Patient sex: F
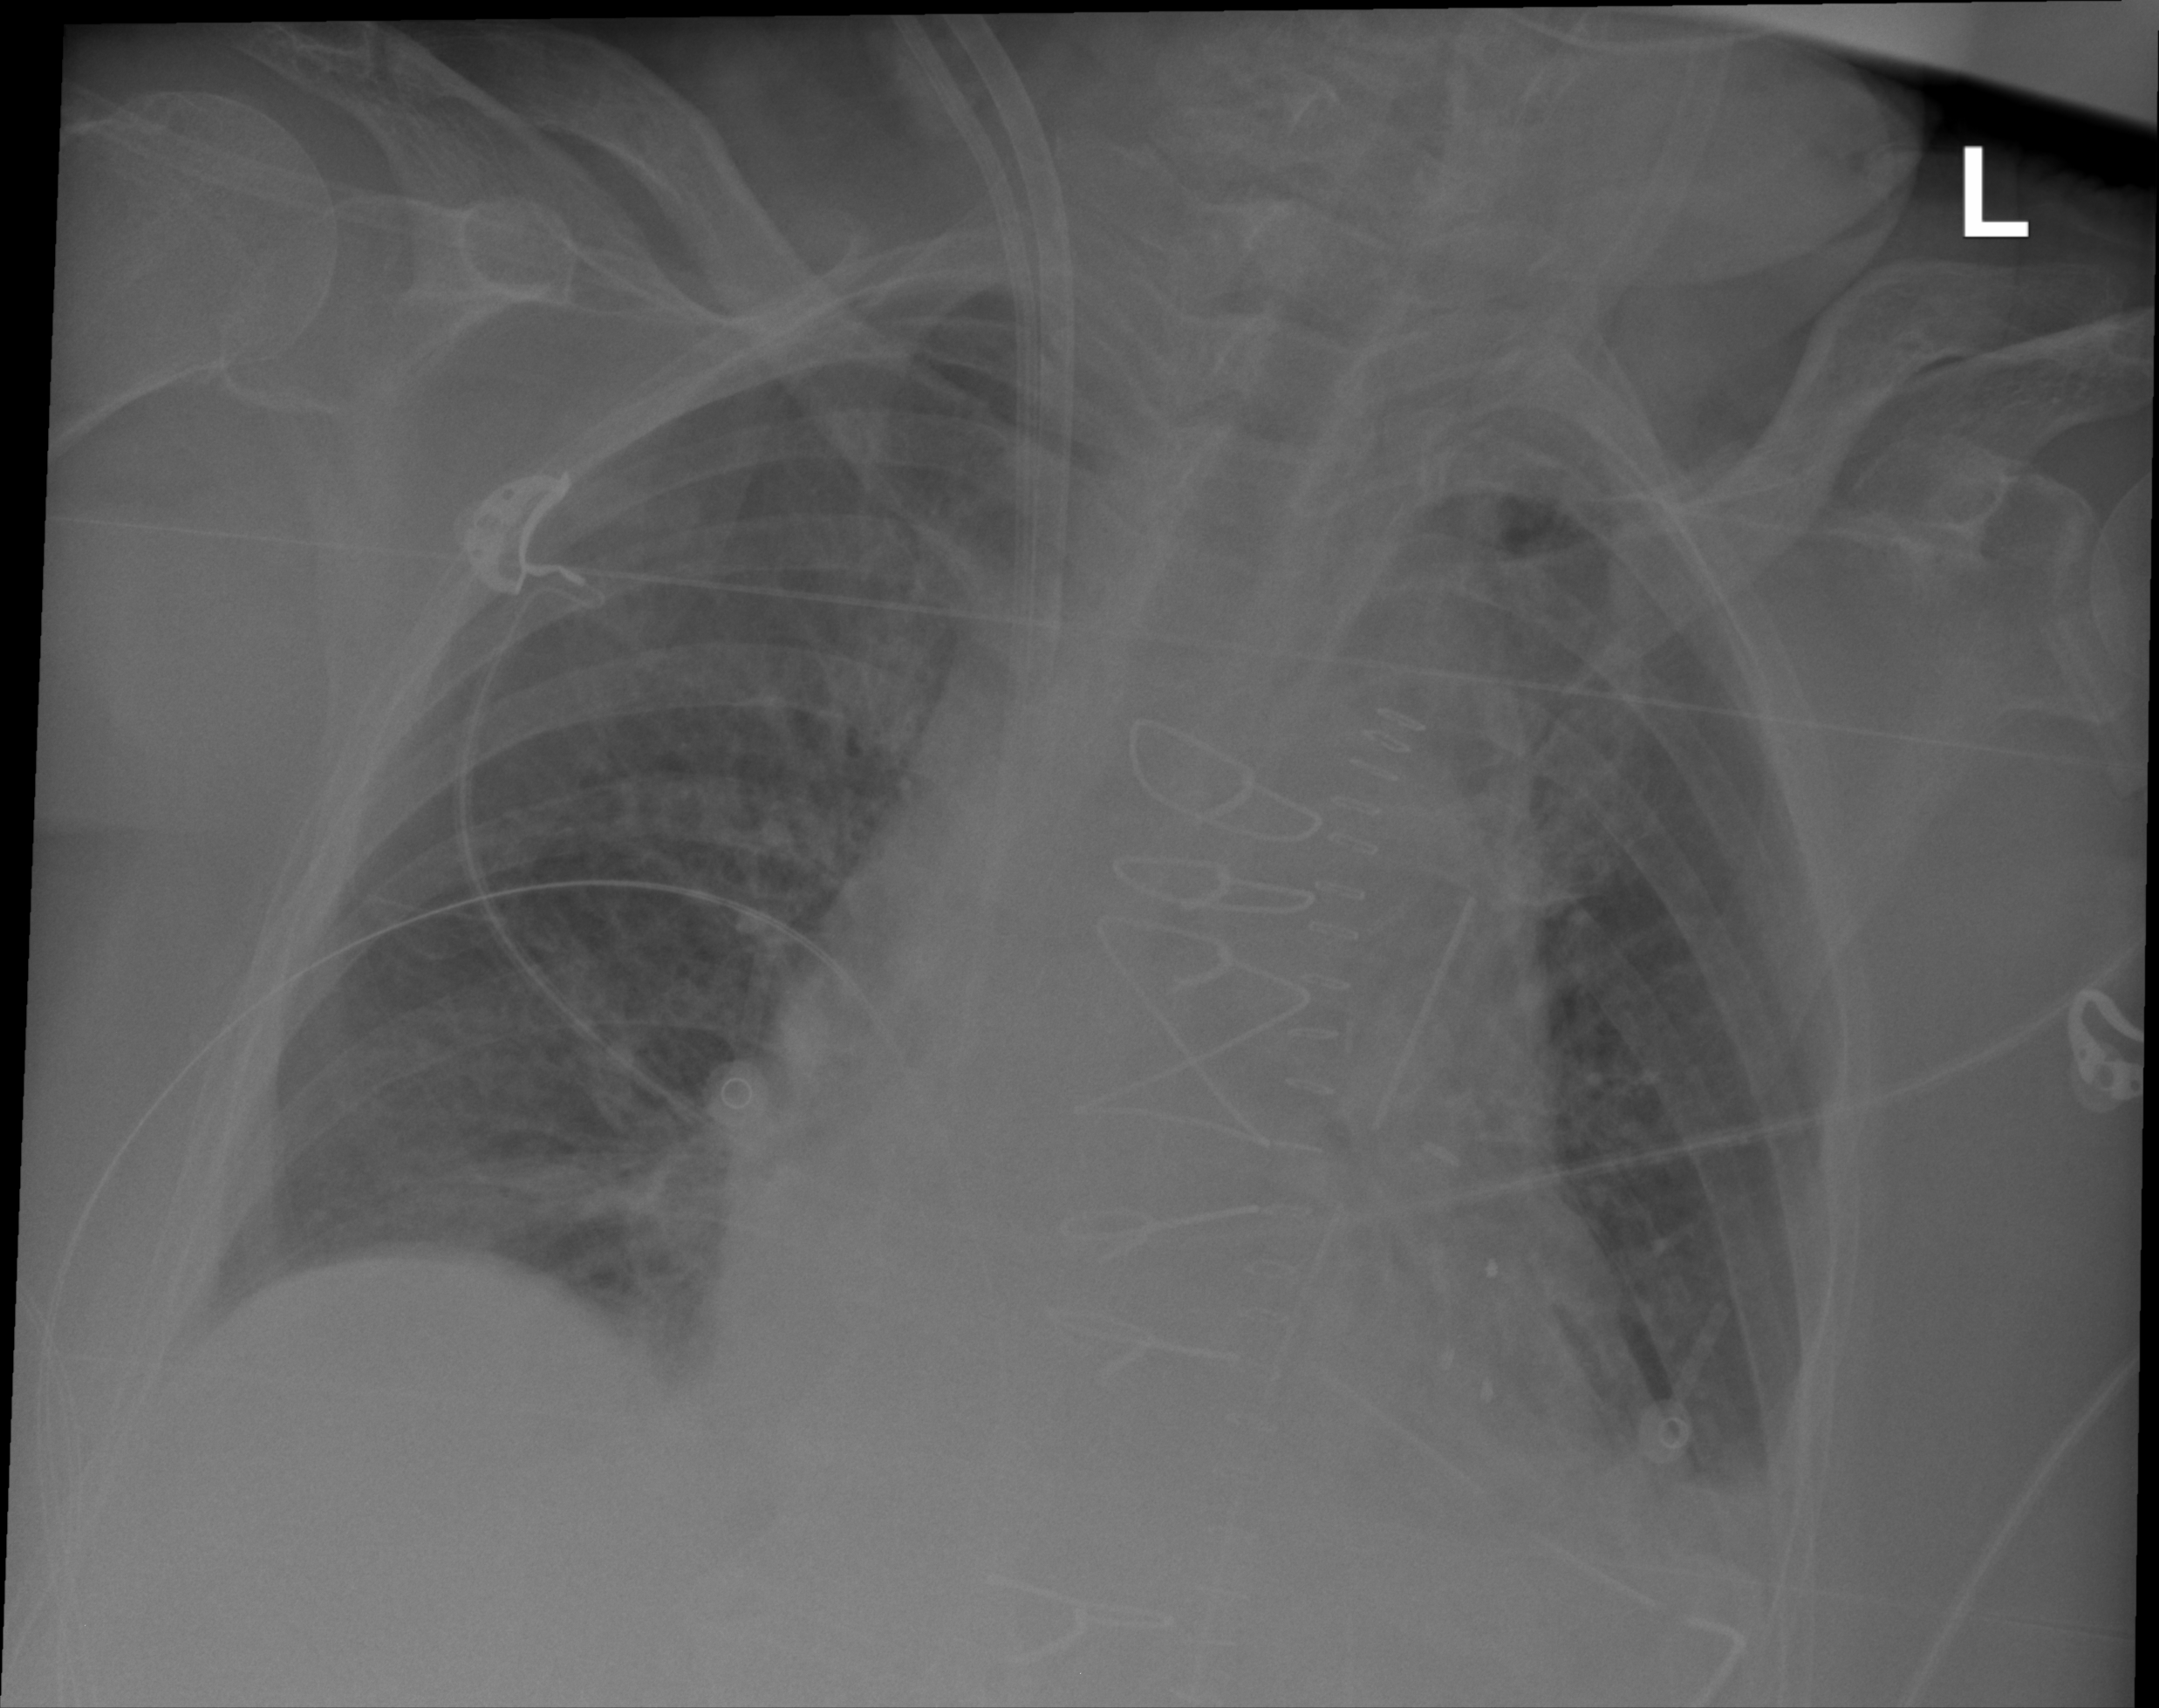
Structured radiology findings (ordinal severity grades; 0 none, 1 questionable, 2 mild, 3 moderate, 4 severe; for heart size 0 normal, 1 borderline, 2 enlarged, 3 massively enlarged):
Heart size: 2
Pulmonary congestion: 2
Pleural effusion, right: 0
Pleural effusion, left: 2
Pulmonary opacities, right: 0
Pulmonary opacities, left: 0
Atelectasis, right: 0
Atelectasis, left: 2